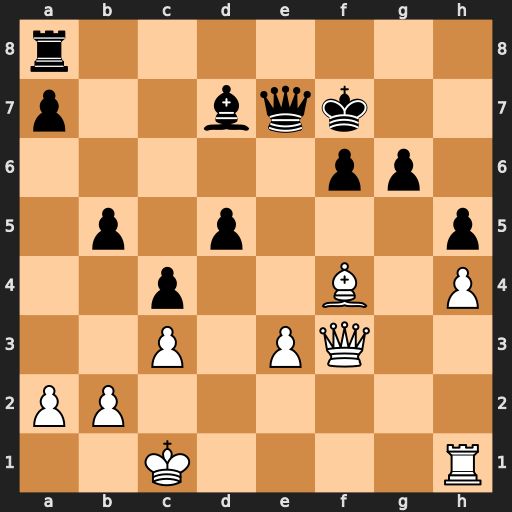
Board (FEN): r7/p2bqk2/5pp1/1p1p3p/2p2B1P/2P1PQ2/PP6/2K4R
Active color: w
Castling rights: -
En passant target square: -
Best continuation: Qxd5+ Qe6 Qxa8 Qc6 Qxc6